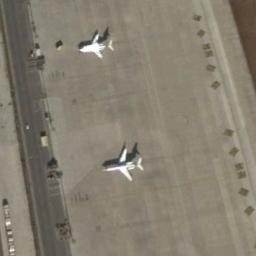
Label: airplane